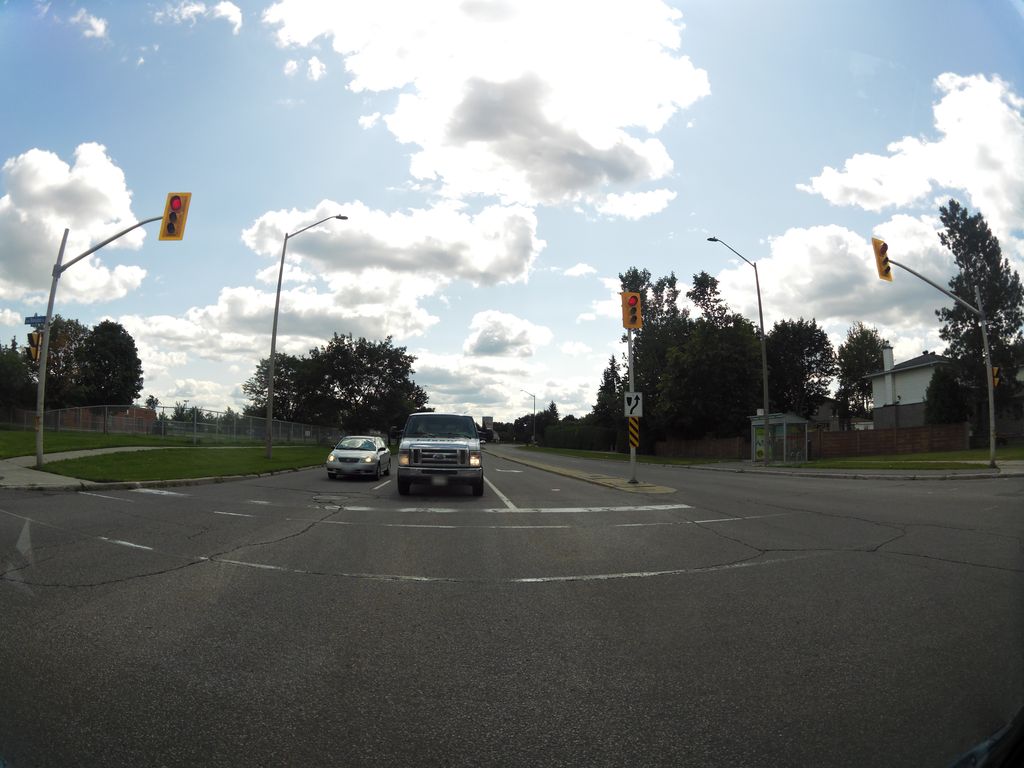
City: ottawa-gatineau